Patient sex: F
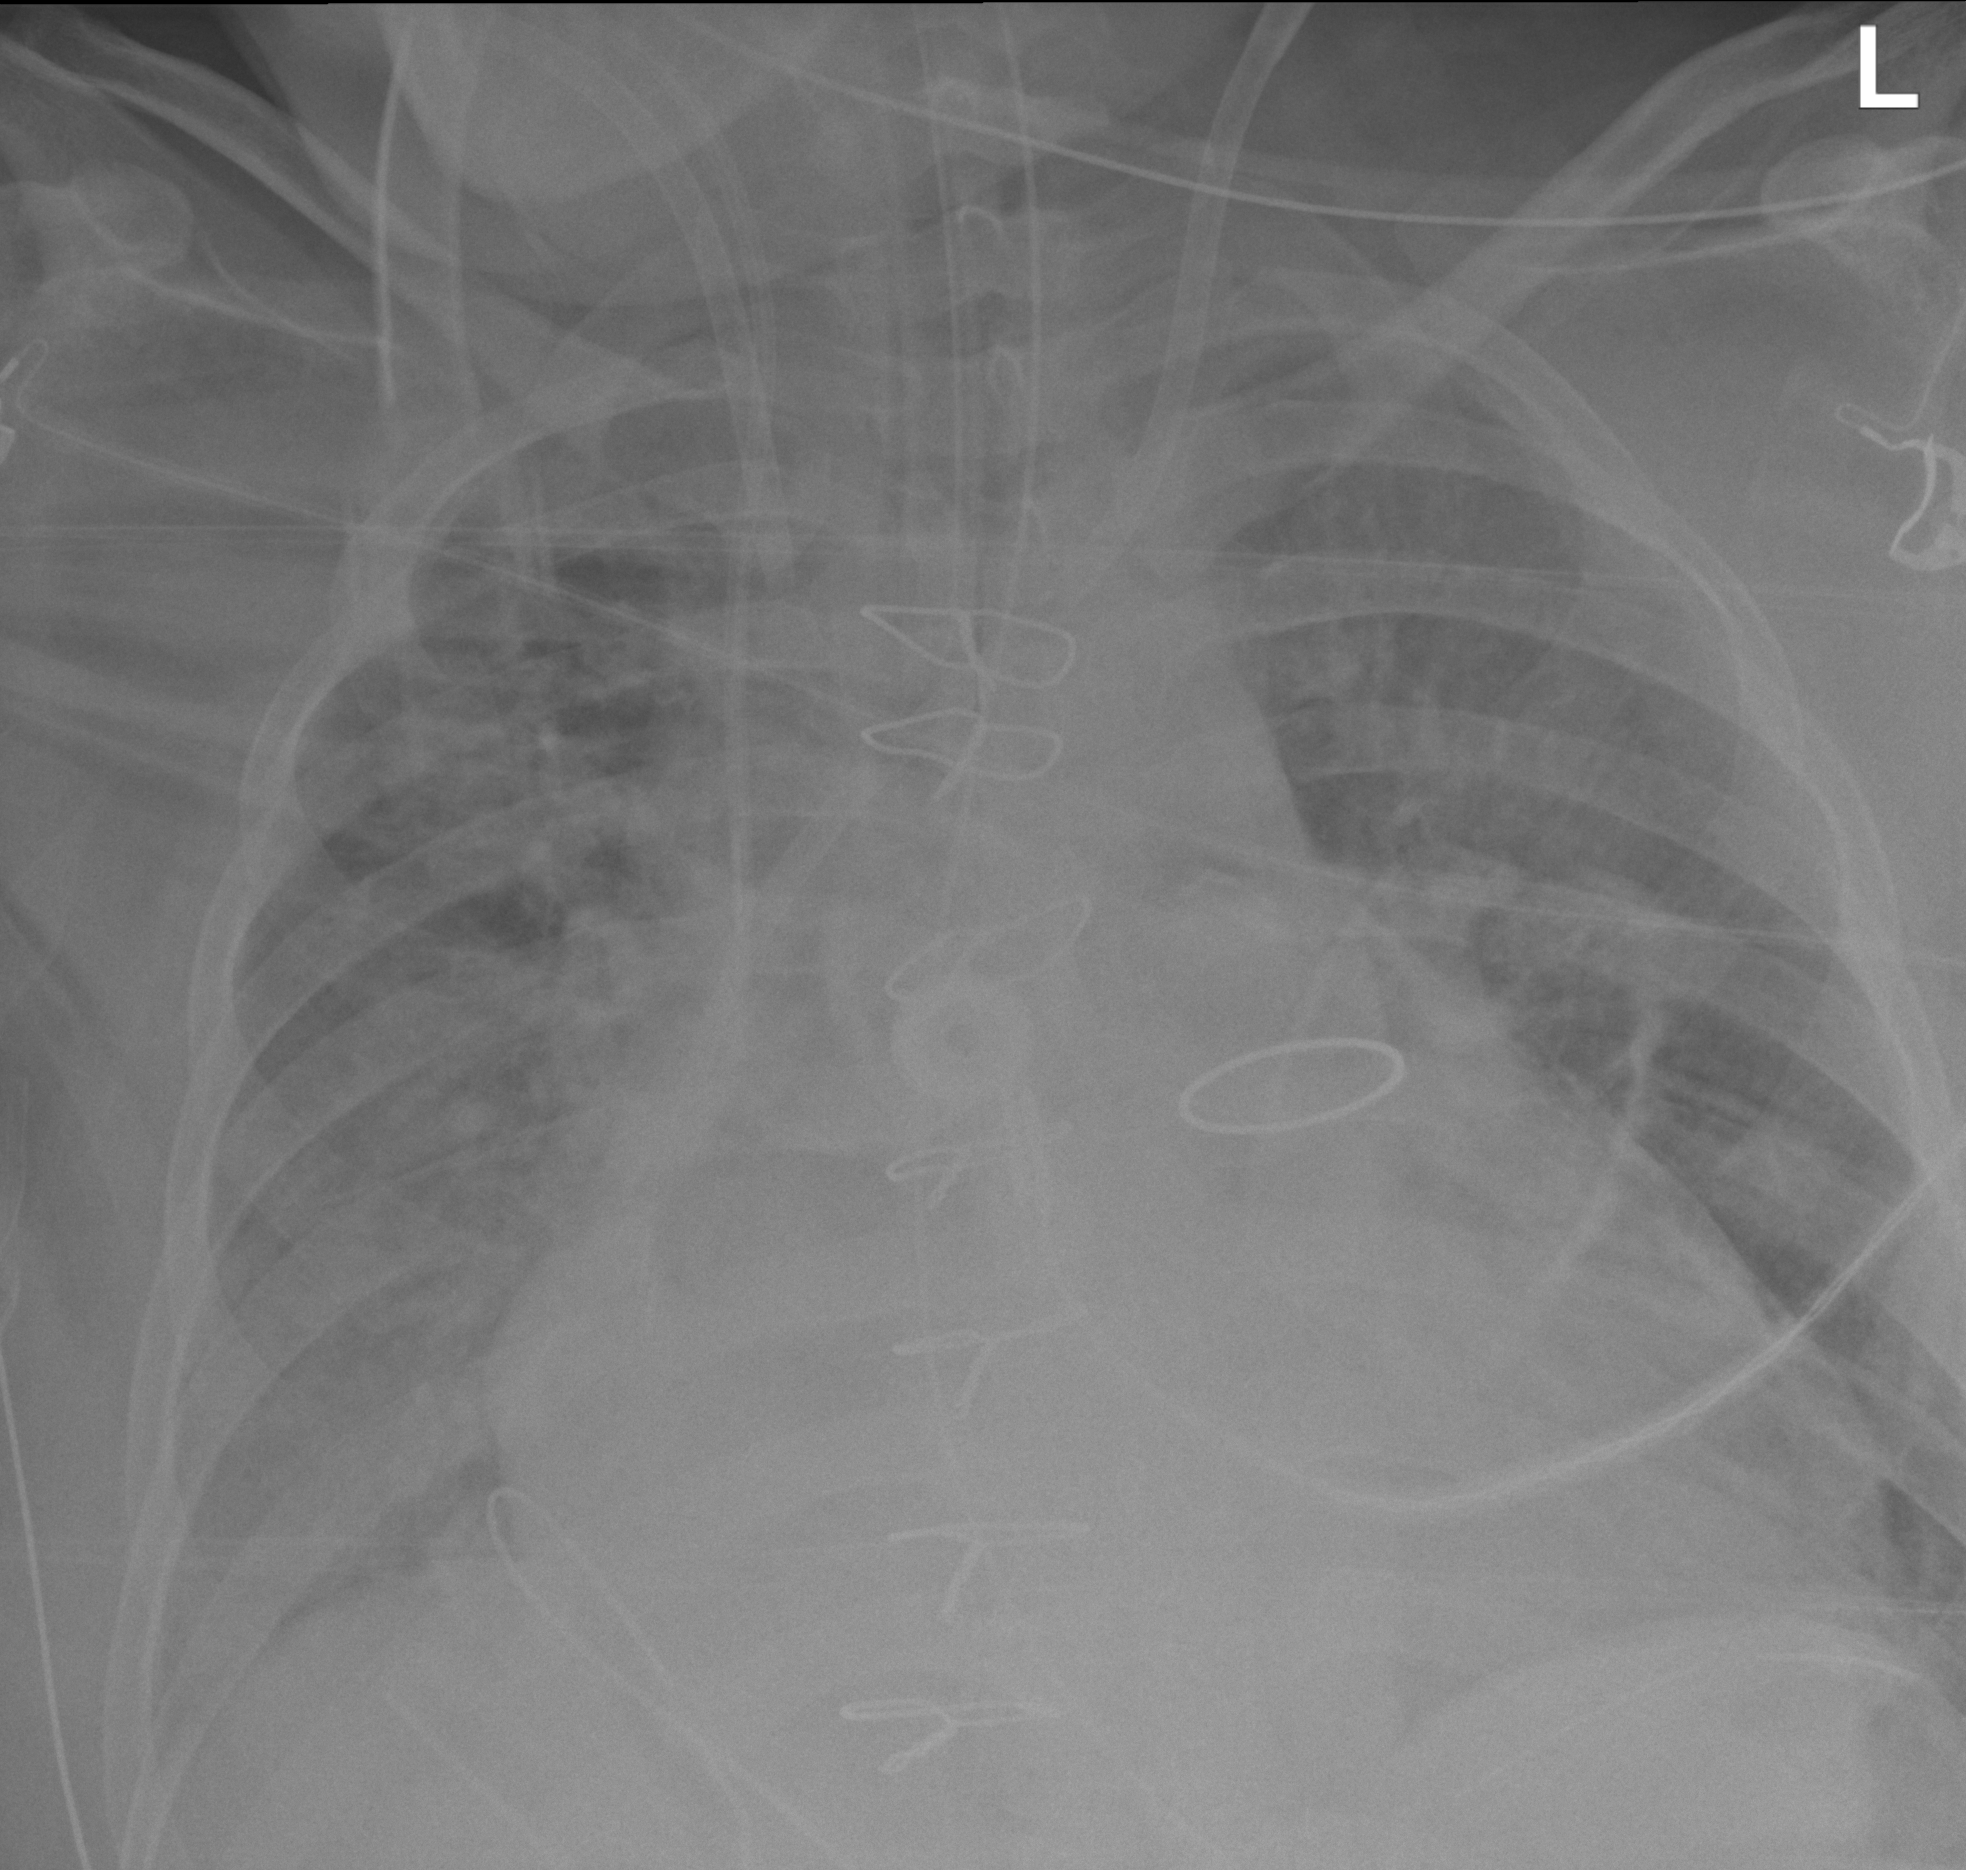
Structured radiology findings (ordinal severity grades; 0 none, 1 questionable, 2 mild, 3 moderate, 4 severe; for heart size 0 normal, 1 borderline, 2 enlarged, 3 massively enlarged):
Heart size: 3
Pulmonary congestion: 3
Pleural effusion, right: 2
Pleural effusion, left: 2
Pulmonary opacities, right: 2
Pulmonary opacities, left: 2
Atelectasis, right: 2
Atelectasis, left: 2